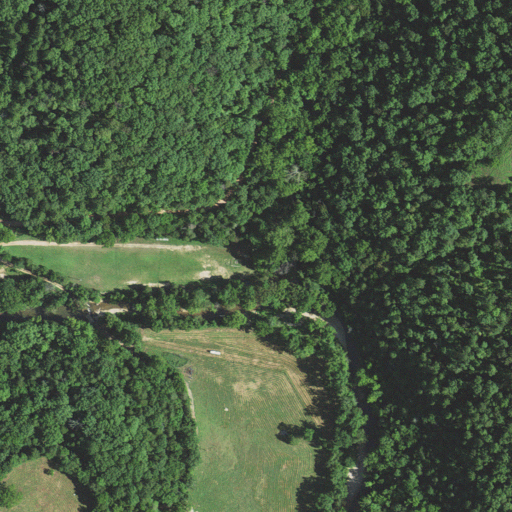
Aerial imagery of valley in Arkansas named Caney Hollow containing deciduous forest, open development, pasture, mixed forest, and evergreen forest